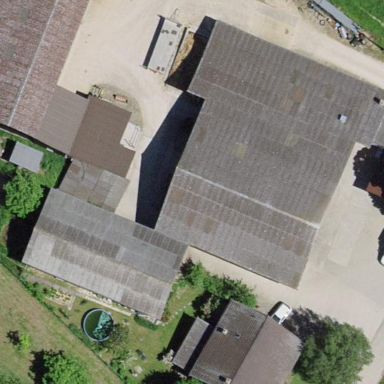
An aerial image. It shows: Farmyard area.